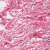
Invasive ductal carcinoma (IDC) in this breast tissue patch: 0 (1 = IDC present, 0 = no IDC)